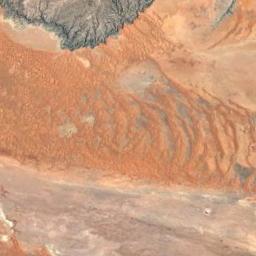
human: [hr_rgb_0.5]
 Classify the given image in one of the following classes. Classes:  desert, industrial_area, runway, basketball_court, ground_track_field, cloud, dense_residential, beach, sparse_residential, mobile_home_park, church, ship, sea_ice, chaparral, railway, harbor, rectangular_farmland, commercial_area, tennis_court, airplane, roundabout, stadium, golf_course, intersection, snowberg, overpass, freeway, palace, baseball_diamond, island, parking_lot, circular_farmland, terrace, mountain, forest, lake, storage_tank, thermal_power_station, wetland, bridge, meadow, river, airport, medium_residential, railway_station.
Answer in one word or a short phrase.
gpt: desert